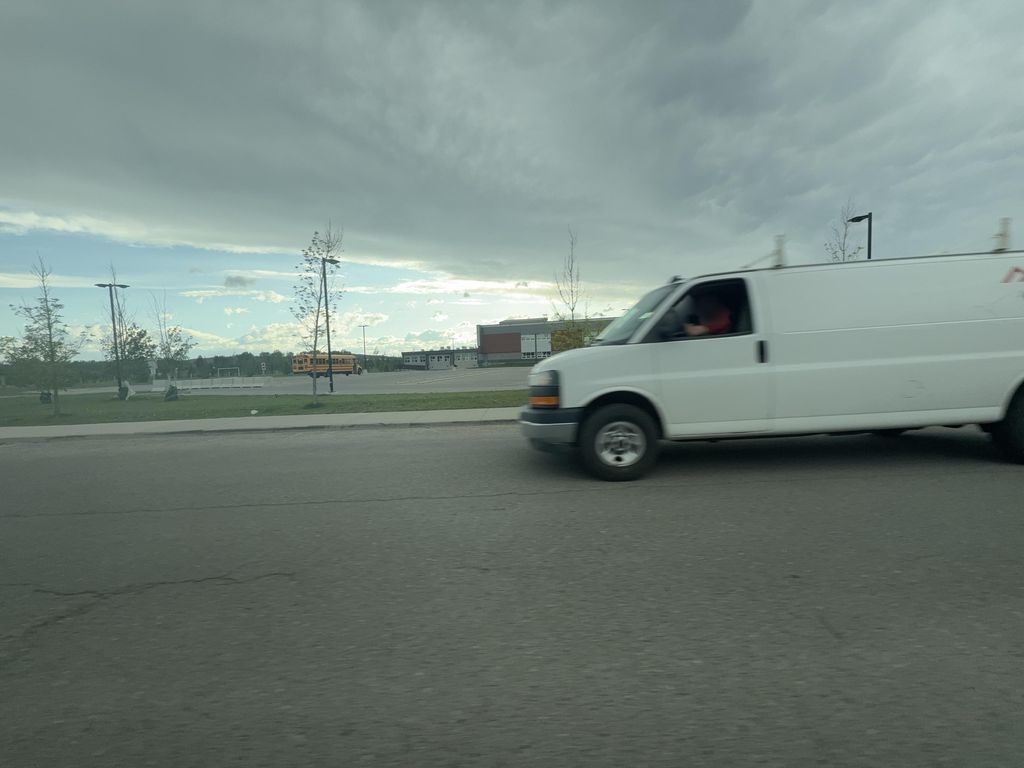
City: calgary